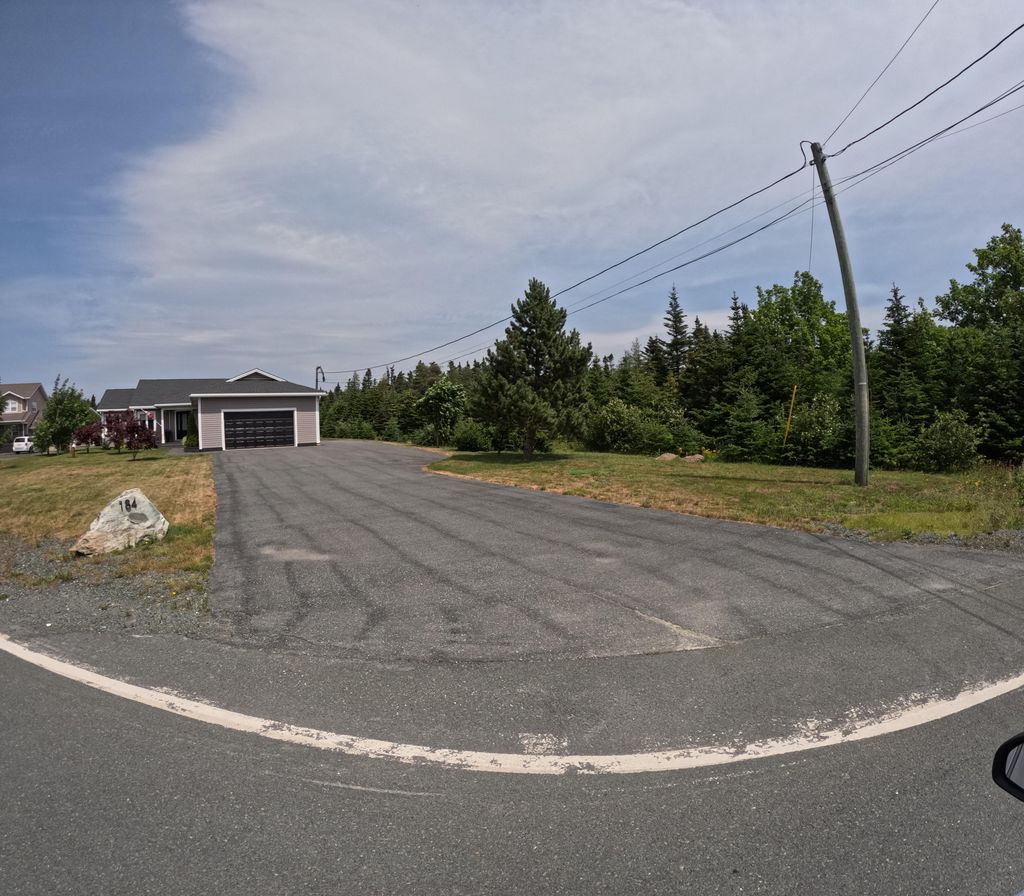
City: st_johns